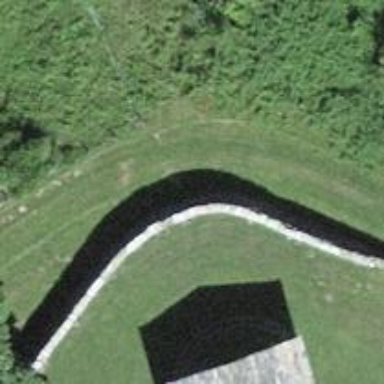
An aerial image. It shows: Wall barrier.